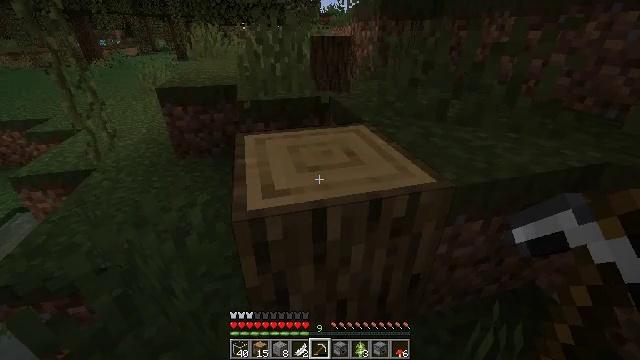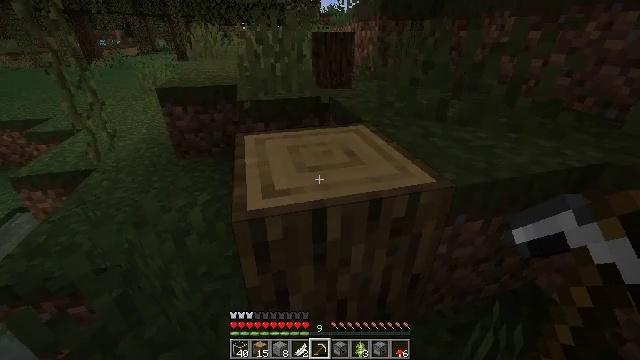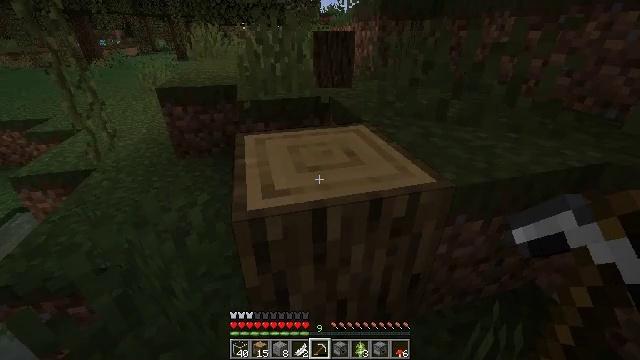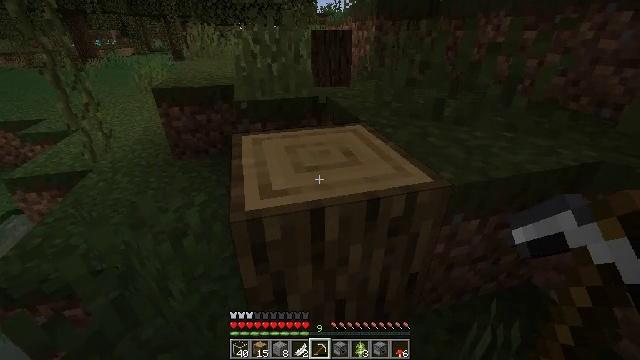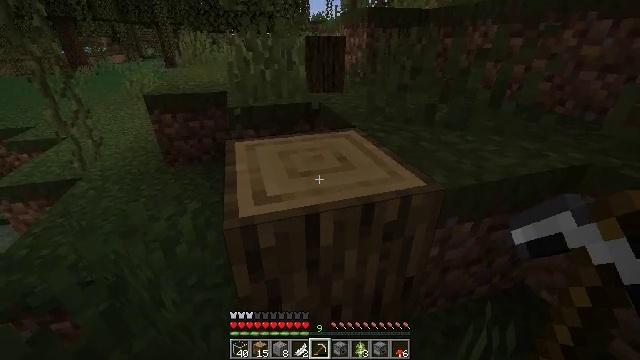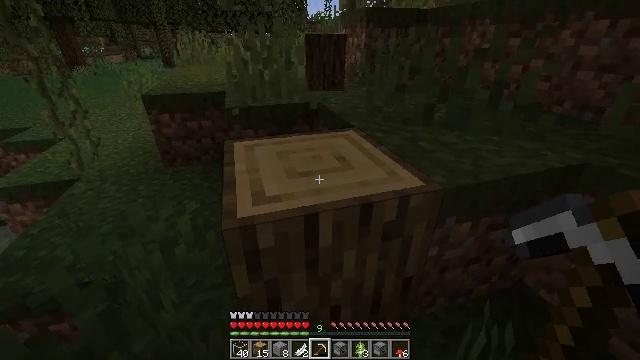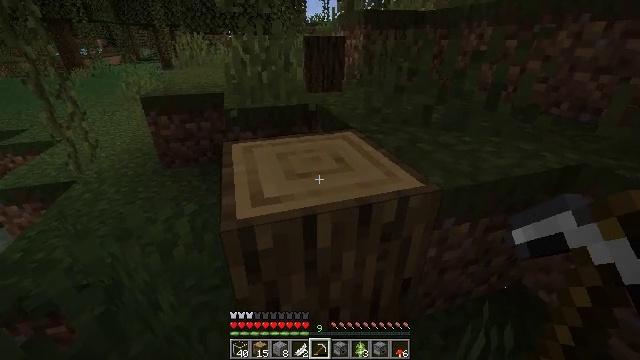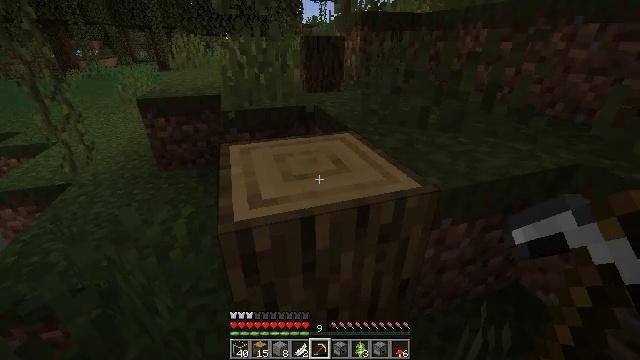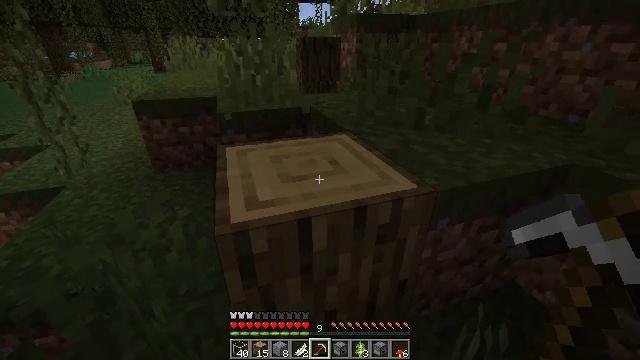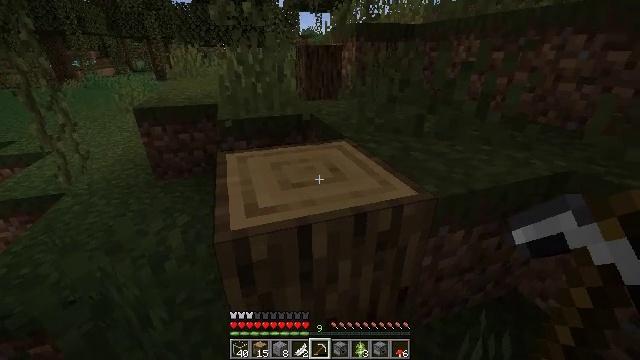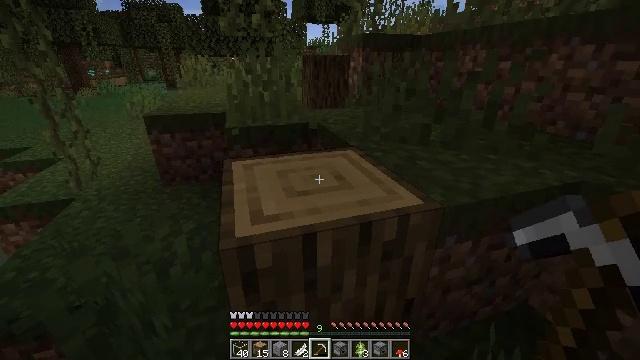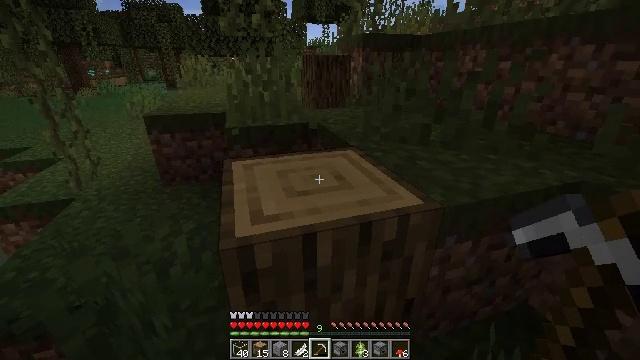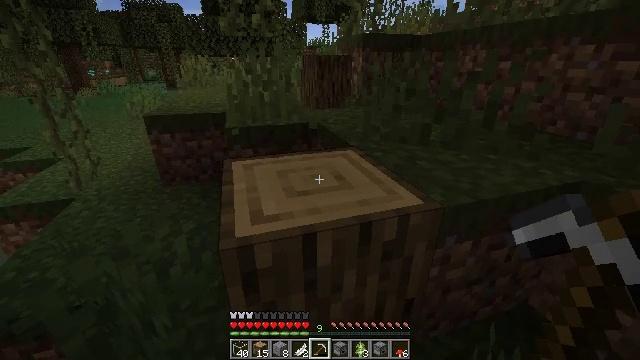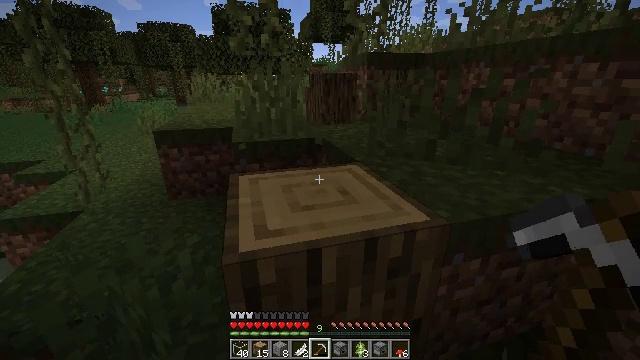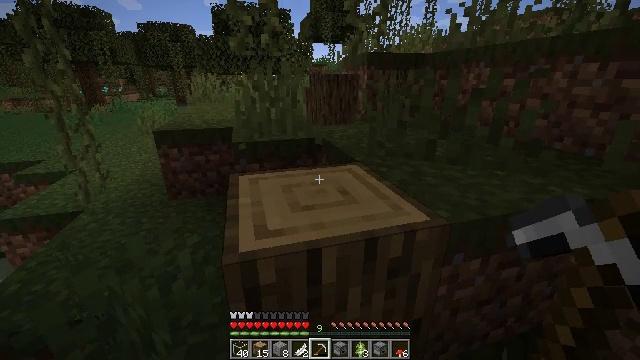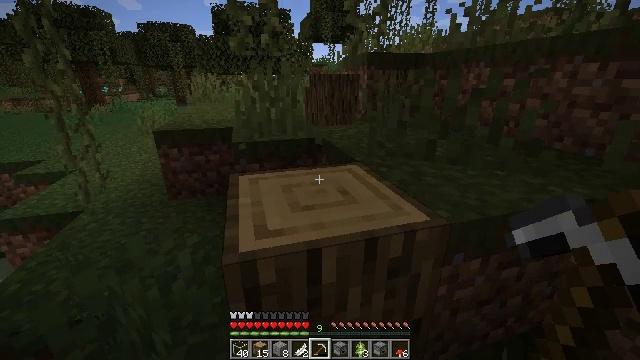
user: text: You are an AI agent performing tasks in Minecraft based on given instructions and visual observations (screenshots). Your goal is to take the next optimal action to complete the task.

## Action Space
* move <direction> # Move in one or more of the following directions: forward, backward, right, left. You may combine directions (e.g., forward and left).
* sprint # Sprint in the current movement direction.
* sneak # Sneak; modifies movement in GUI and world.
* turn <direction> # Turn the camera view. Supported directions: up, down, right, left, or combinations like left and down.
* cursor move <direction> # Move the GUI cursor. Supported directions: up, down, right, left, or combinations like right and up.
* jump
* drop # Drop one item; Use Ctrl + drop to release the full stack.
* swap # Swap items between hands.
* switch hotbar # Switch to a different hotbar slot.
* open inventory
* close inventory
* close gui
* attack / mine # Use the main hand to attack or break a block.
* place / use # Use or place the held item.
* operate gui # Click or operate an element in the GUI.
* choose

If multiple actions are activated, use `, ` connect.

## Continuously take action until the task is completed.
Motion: motion action
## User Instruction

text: Break the tree to get oak logs.
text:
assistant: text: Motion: no_op
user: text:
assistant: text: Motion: no_op
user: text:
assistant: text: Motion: no_op
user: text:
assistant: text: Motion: turn right and up
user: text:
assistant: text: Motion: no_op
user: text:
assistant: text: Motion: no_op
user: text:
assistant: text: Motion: no_op
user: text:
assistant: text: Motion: no_op
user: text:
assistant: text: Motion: turn up
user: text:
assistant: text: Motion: turn left and up
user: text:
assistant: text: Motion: no_op
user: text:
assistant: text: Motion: no_op
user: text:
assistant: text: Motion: turn left and up
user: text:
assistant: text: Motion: no_op
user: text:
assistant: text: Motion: no_op
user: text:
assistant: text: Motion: no_op
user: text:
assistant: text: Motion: no_op
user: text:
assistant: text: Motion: no_op
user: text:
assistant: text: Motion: no_op
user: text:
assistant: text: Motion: no_op
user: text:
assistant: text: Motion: no_op
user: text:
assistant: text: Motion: no_op
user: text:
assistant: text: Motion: no_op
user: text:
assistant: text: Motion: no_op
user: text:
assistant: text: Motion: no_op
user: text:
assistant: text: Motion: no_op
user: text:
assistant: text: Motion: no_op
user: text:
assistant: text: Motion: no_op
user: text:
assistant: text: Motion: no_op
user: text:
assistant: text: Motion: no_op